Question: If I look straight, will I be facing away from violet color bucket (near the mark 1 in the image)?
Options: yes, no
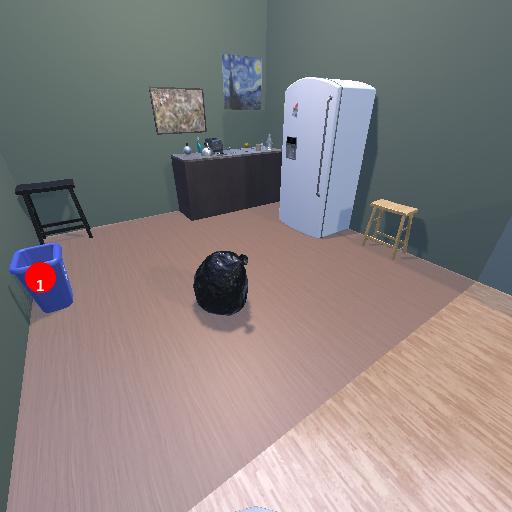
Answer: yes